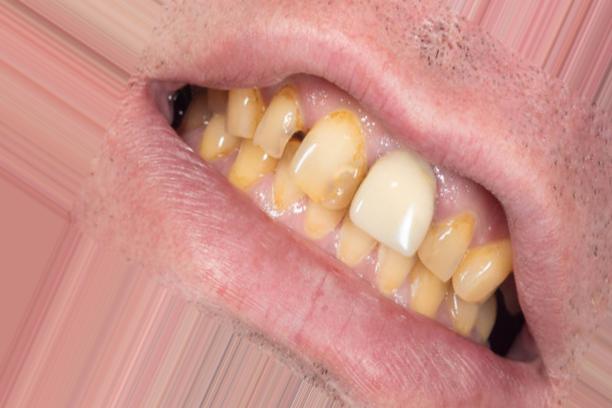
Condition: Tooth Discoloration